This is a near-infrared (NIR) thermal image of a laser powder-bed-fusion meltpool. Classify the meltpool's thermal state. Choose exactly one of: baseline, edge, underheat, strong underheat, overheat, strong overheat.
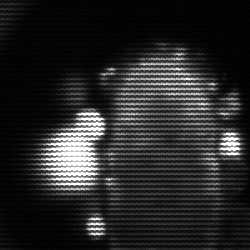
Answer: strong underheat